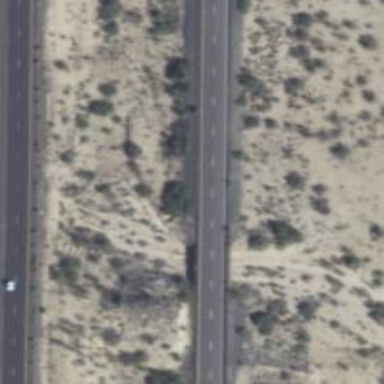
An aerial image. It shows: Expressway bridge with asphalt surface at the trunk highway level.